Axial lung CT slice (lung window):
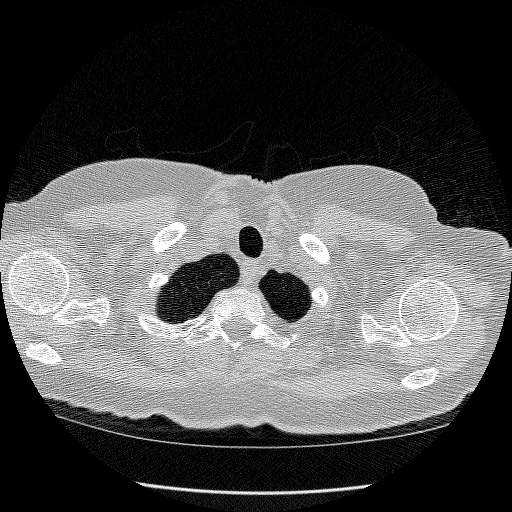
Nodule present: no